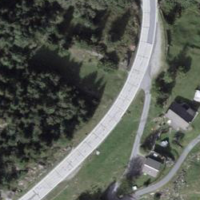
EUNIS habitat code: 23
Species observed at this site:
Lysandra coridon
Zygaena loti
Zygaena filipendulae
Cyaniris semiargus
Fabriciana niobe